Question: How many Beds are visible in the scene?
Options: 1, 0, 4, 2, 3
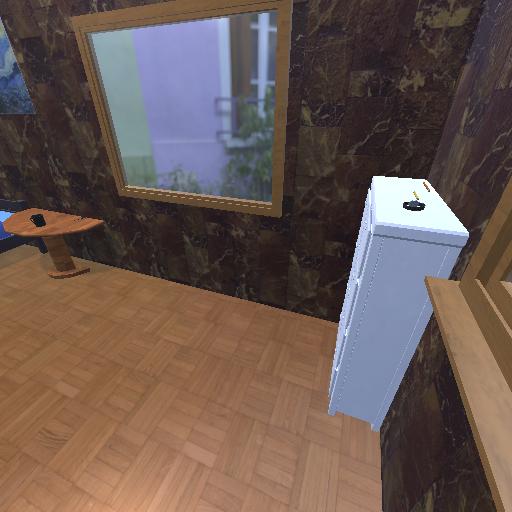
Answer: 1